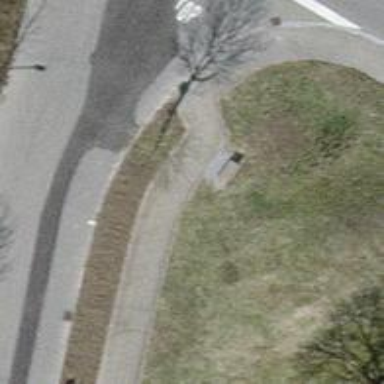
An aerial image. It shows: Brown bench in the vicinity.